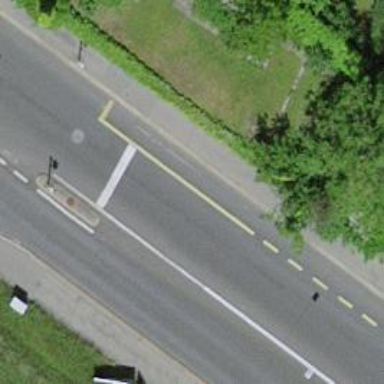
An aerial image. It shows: Secondary road with separate asphalt sidewalks.